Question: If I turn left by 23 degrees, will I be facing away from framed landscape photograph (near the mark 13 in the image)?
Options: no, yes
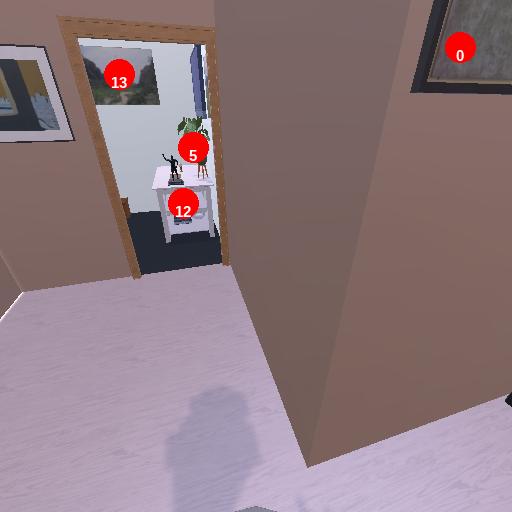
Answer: no